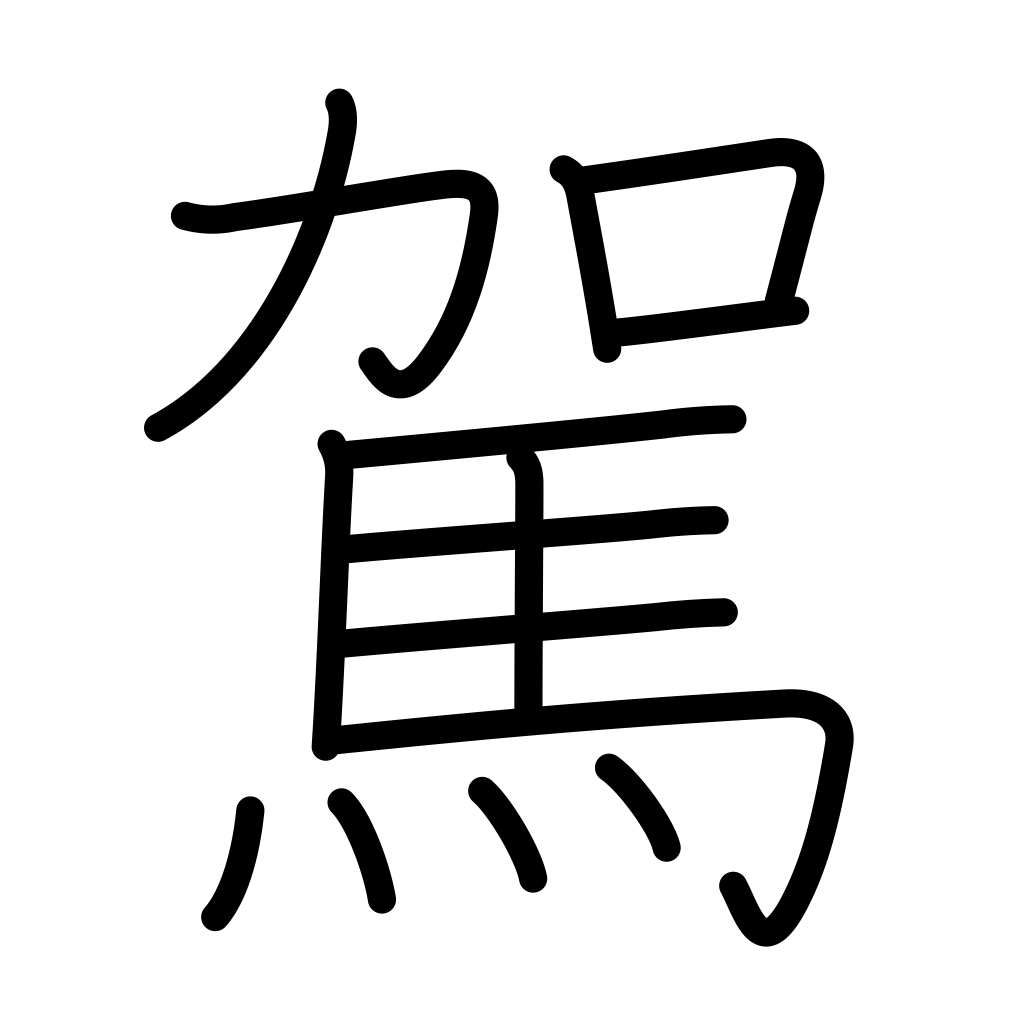
Meaning: vehicle, palanquin, litter, hitch up an animal